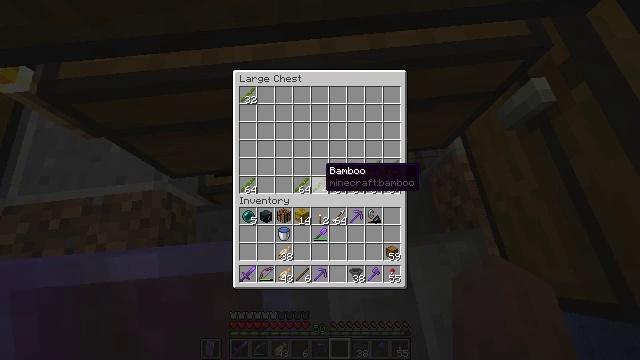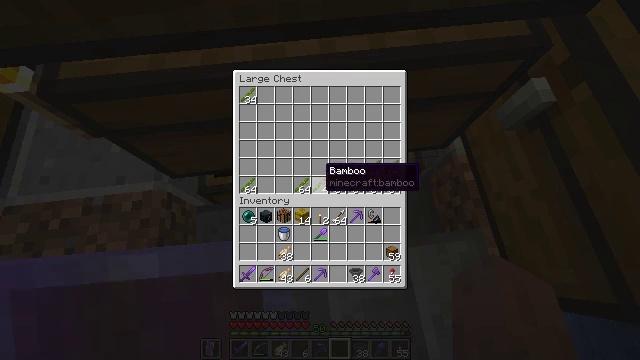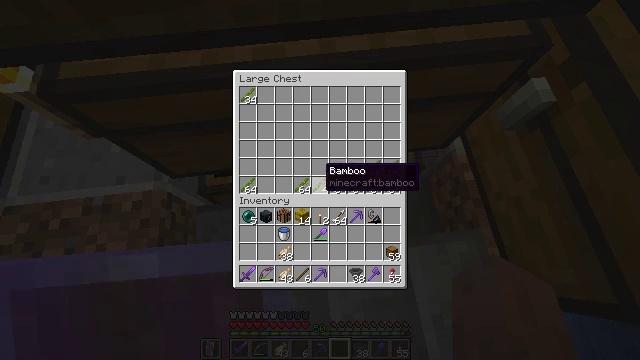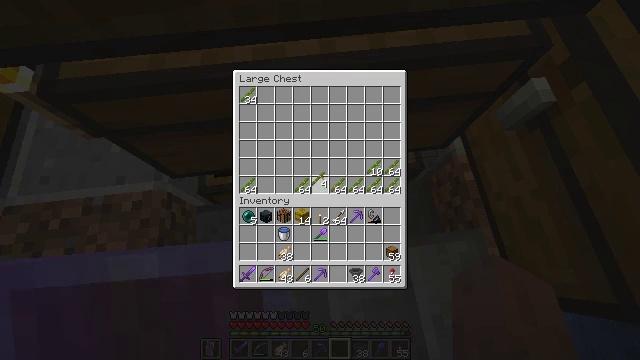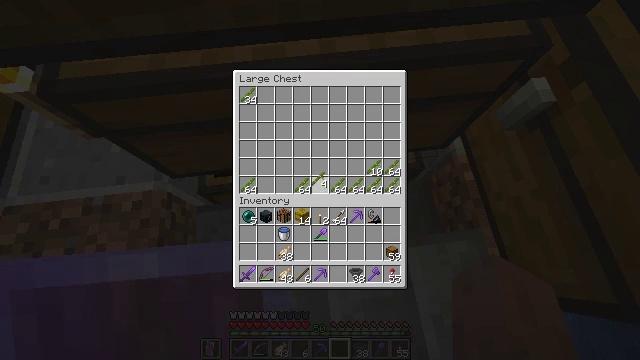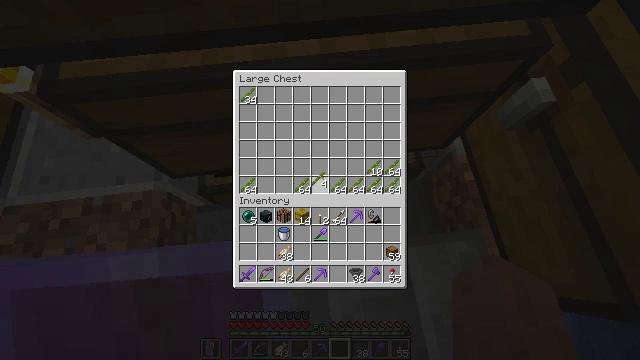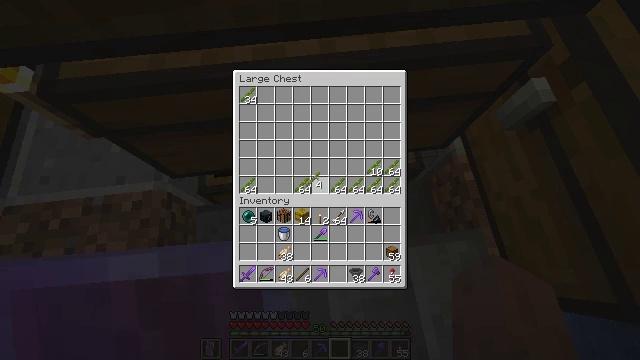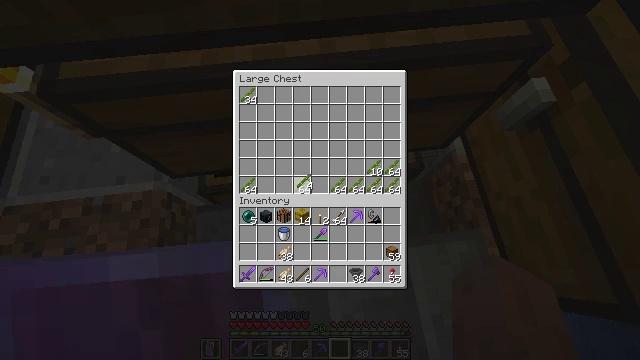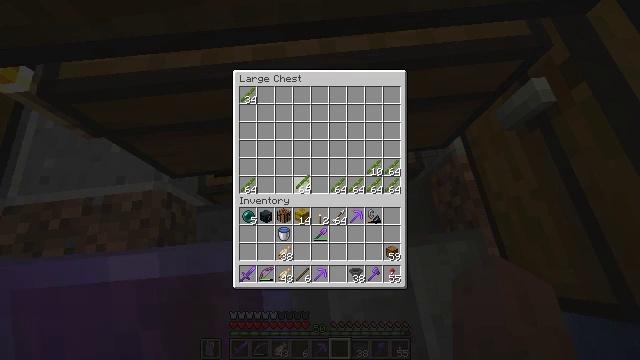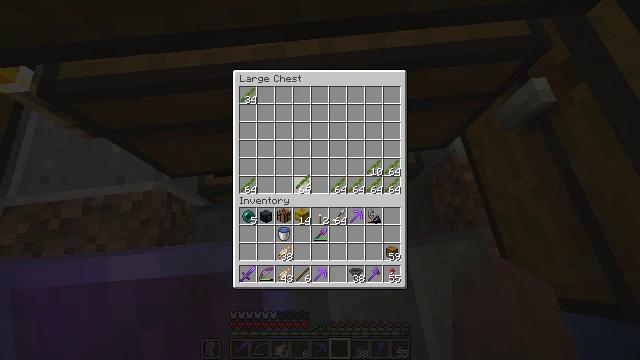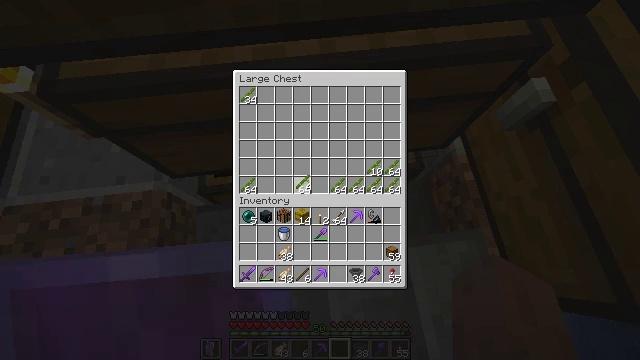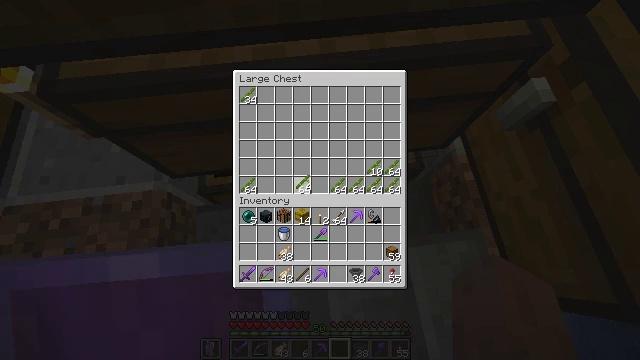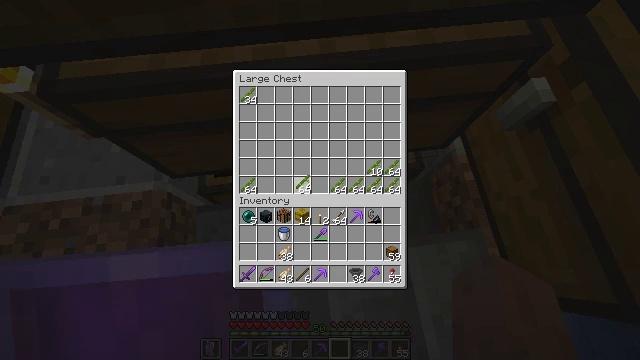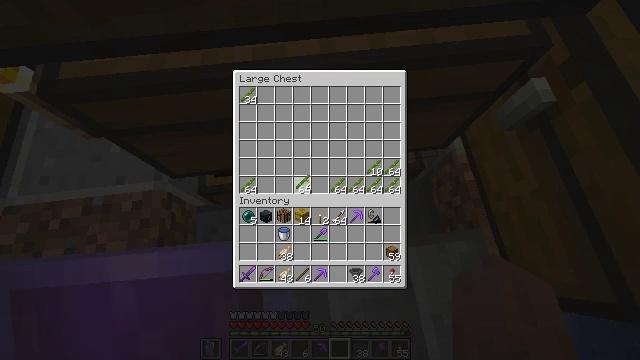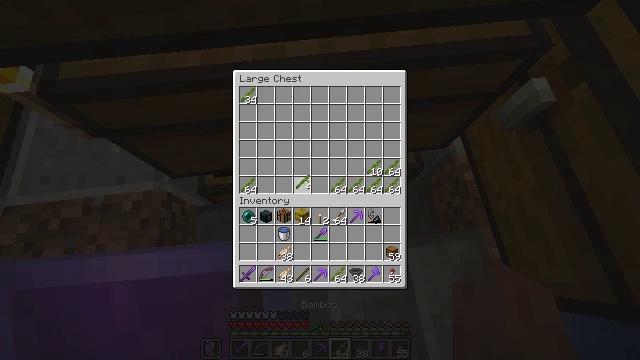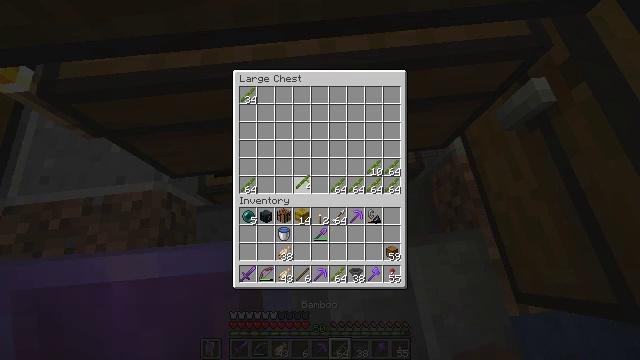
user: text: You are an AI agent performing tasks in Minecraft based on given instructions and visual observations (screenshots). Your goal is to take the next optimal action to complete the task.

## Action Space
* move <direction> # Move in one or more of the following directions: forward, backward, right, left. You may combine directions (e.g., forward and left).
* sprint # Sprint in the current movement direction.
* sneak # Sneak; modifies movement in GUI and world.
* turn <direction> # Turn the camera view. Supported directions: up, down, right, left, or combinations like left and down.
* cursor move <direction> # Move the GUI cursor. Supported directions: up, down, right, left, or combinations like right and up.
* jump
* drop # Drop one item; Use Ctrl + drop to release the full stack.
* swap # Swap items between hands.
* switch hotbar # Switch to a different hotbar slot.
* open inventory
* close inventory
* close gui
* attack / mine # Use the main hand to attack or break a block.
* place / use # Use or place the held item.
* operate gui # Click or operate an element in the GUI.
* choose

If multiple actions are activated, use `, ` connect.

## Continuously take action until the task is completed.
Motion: motion action
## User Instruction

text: Break the chest to retrieve items inside.
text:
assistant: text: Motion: no_op
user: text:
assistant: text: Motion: no_op
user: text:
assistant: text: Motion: attack / mine
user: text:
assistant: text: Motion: attack / mine
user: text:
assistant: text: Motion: attack / mine
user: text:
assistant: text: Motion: no_op
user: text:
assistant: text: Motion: turn left
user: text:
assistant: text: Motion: no_op
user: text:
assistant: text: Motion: sneak
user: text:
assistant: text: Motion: sneak
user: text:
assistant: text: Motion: sneak, attack / mine
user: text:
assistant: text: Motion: sneak, attack / mine
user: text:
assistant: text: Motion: sneak, attack / mine
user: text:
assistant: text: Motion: sneak
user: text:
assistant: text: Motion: sneak, attack / mine
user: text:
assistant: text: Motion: sneak, attack / mine
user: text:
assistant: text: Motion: sneak, attack / mine
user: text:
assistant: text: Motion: sneak
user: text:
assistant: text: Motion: sneak
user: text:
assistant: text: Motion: sneak
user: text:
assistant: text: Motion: sneak
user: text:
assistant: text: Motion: sneak
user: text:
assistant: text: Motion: sneak
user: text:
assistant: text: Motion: sneak
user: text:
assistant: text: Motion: sneak
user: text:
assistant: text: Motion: sneak
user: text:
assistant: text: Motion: sneak
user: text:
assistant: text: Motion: turn right and down
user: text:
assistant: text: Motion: turn right
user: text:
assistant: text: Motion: turn right